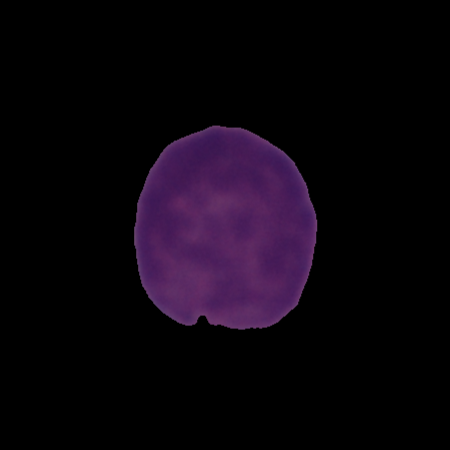
Label: cancer